Question: How do I delete multiple rows by checking a checkbox?
I have a table of records, and I'd like to to delete multiple rows at once.
This is my my deleteselected function:
'''
public function order() {
if(!empty($this->data)) {
//If at lesst 1 check box is selected
if (isset($this->data) && !empty($this->data['order_id'])) {
$selectedReferences = $this->data['order_id'];
$flagReferenceAdded = false;
foreach ($selectedReferences as $singleReference) {
//NEW DELETE
$this->Order->id = $singleReference;
$this->Order->delete();
//NEW DELETE
}
//After delete
$this->Session->setFlash(
__('Your All record Are deleted.')
);
return $this->redirect(array(''));
}
else{
echo "Select at least 1 ORDER.";
}
}
'''
and in my view.
'''
<?php
echo $this->Form->create('Order',array('url' => array('controller' => 'admin', 'action' => 'order'))); ?>
<table class="table table-bordered table-hover">
<th>Name</th>
<th>Email</th>
<th>phone</th>
<th>view</th>
<th>delete</th>
<thead>
</tr>
</thead>
<tbody>
<?php foreach ($order as $orders): ?>
<tr>
<td><?php echo $orders['Order']['varfullname']; ?></td>
<td><?php echo $orders['Order']['varemailid']; ?></td>
<td><?php echo $orders['Order']['varphone']; ?></td>
<td>
<?php echo $this->Html->link('',
array('controller' => 'orders', 'action' => 'view', $orders['Order']['id']), array('title'=>'VIEW','class' => 'fa fa-search'));?>
</td>
<td><input type="checkbox" name="order_id[]" value ="<?php echo $orders['Order']['id'];?>" hiddenField = "false">
</td>
</tr>
<?php endforeach; ?>
</tbody>
</table>
</br>
<?
echo $this->Form->end('Deleteselected'); ?>
</div>
</div>
</br>
</div>
<!-- /.row -->
'''
after using below answer my delete selected working fine

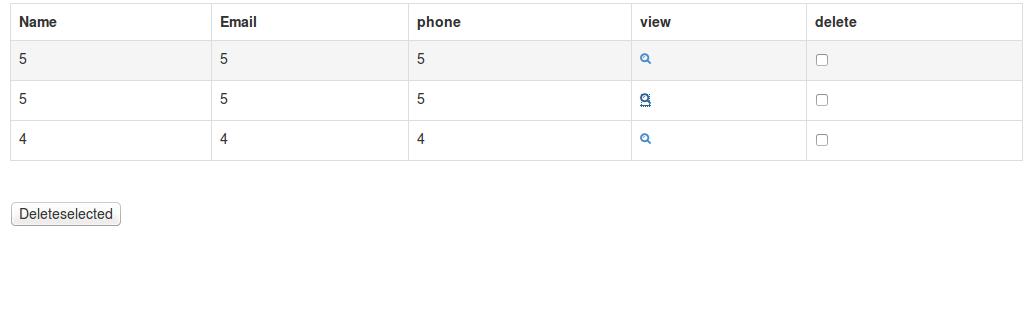
Answer: Use in ctp
//in ctp Along with EACH record use Checkbox integration . Dont use Checkbox code u used.
'''
<input type="checkbox" name="order_id[]" value ="<?php echo $referenceSingle['Order']['id'];?>" hiddenField = "false">
'''
//In controller
'''
if(!empty($this->data)) {
//If at lesst 1 check box is selected
if (isset($this->data) && !empty($this->data['order_id'])) {
$selectedReferences = $this->data['order_id'];
$flagReferenceAdded = false;
foreach ($selectedReferences as $singleReference) {
//NEW DELETE
$this->Order->id = $singleReference;
$this->Order->delete();
//NEW DELETE
}
//After delete
$this->Session->setFlash(
__('Your All record Are deleted.')
);
return $this->redirect(array(''));
}
else{
echo "Select at least 1 ORDER.";
}
}
'''
Use Above Code in your Index method itself ,Dont create deleteAll method.
OR
Make '<form action' TO deleteAll
LIKE
'echo $this->Form->create('searchCourse',array('url' => array('controller' => 'Courses', 'action' => 'index')));'
For proper Workflow refer :

ALWAYS do paperwork and Algorithm ,Before Coding SIR.